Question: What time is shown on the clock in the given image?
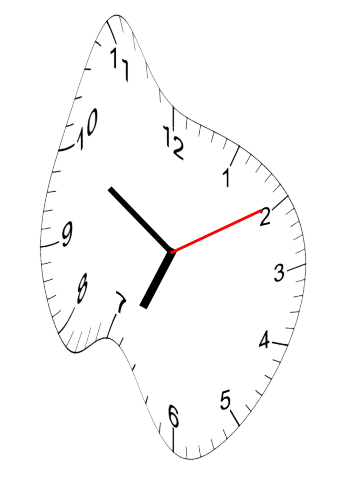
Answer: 06:50:10